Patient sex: M
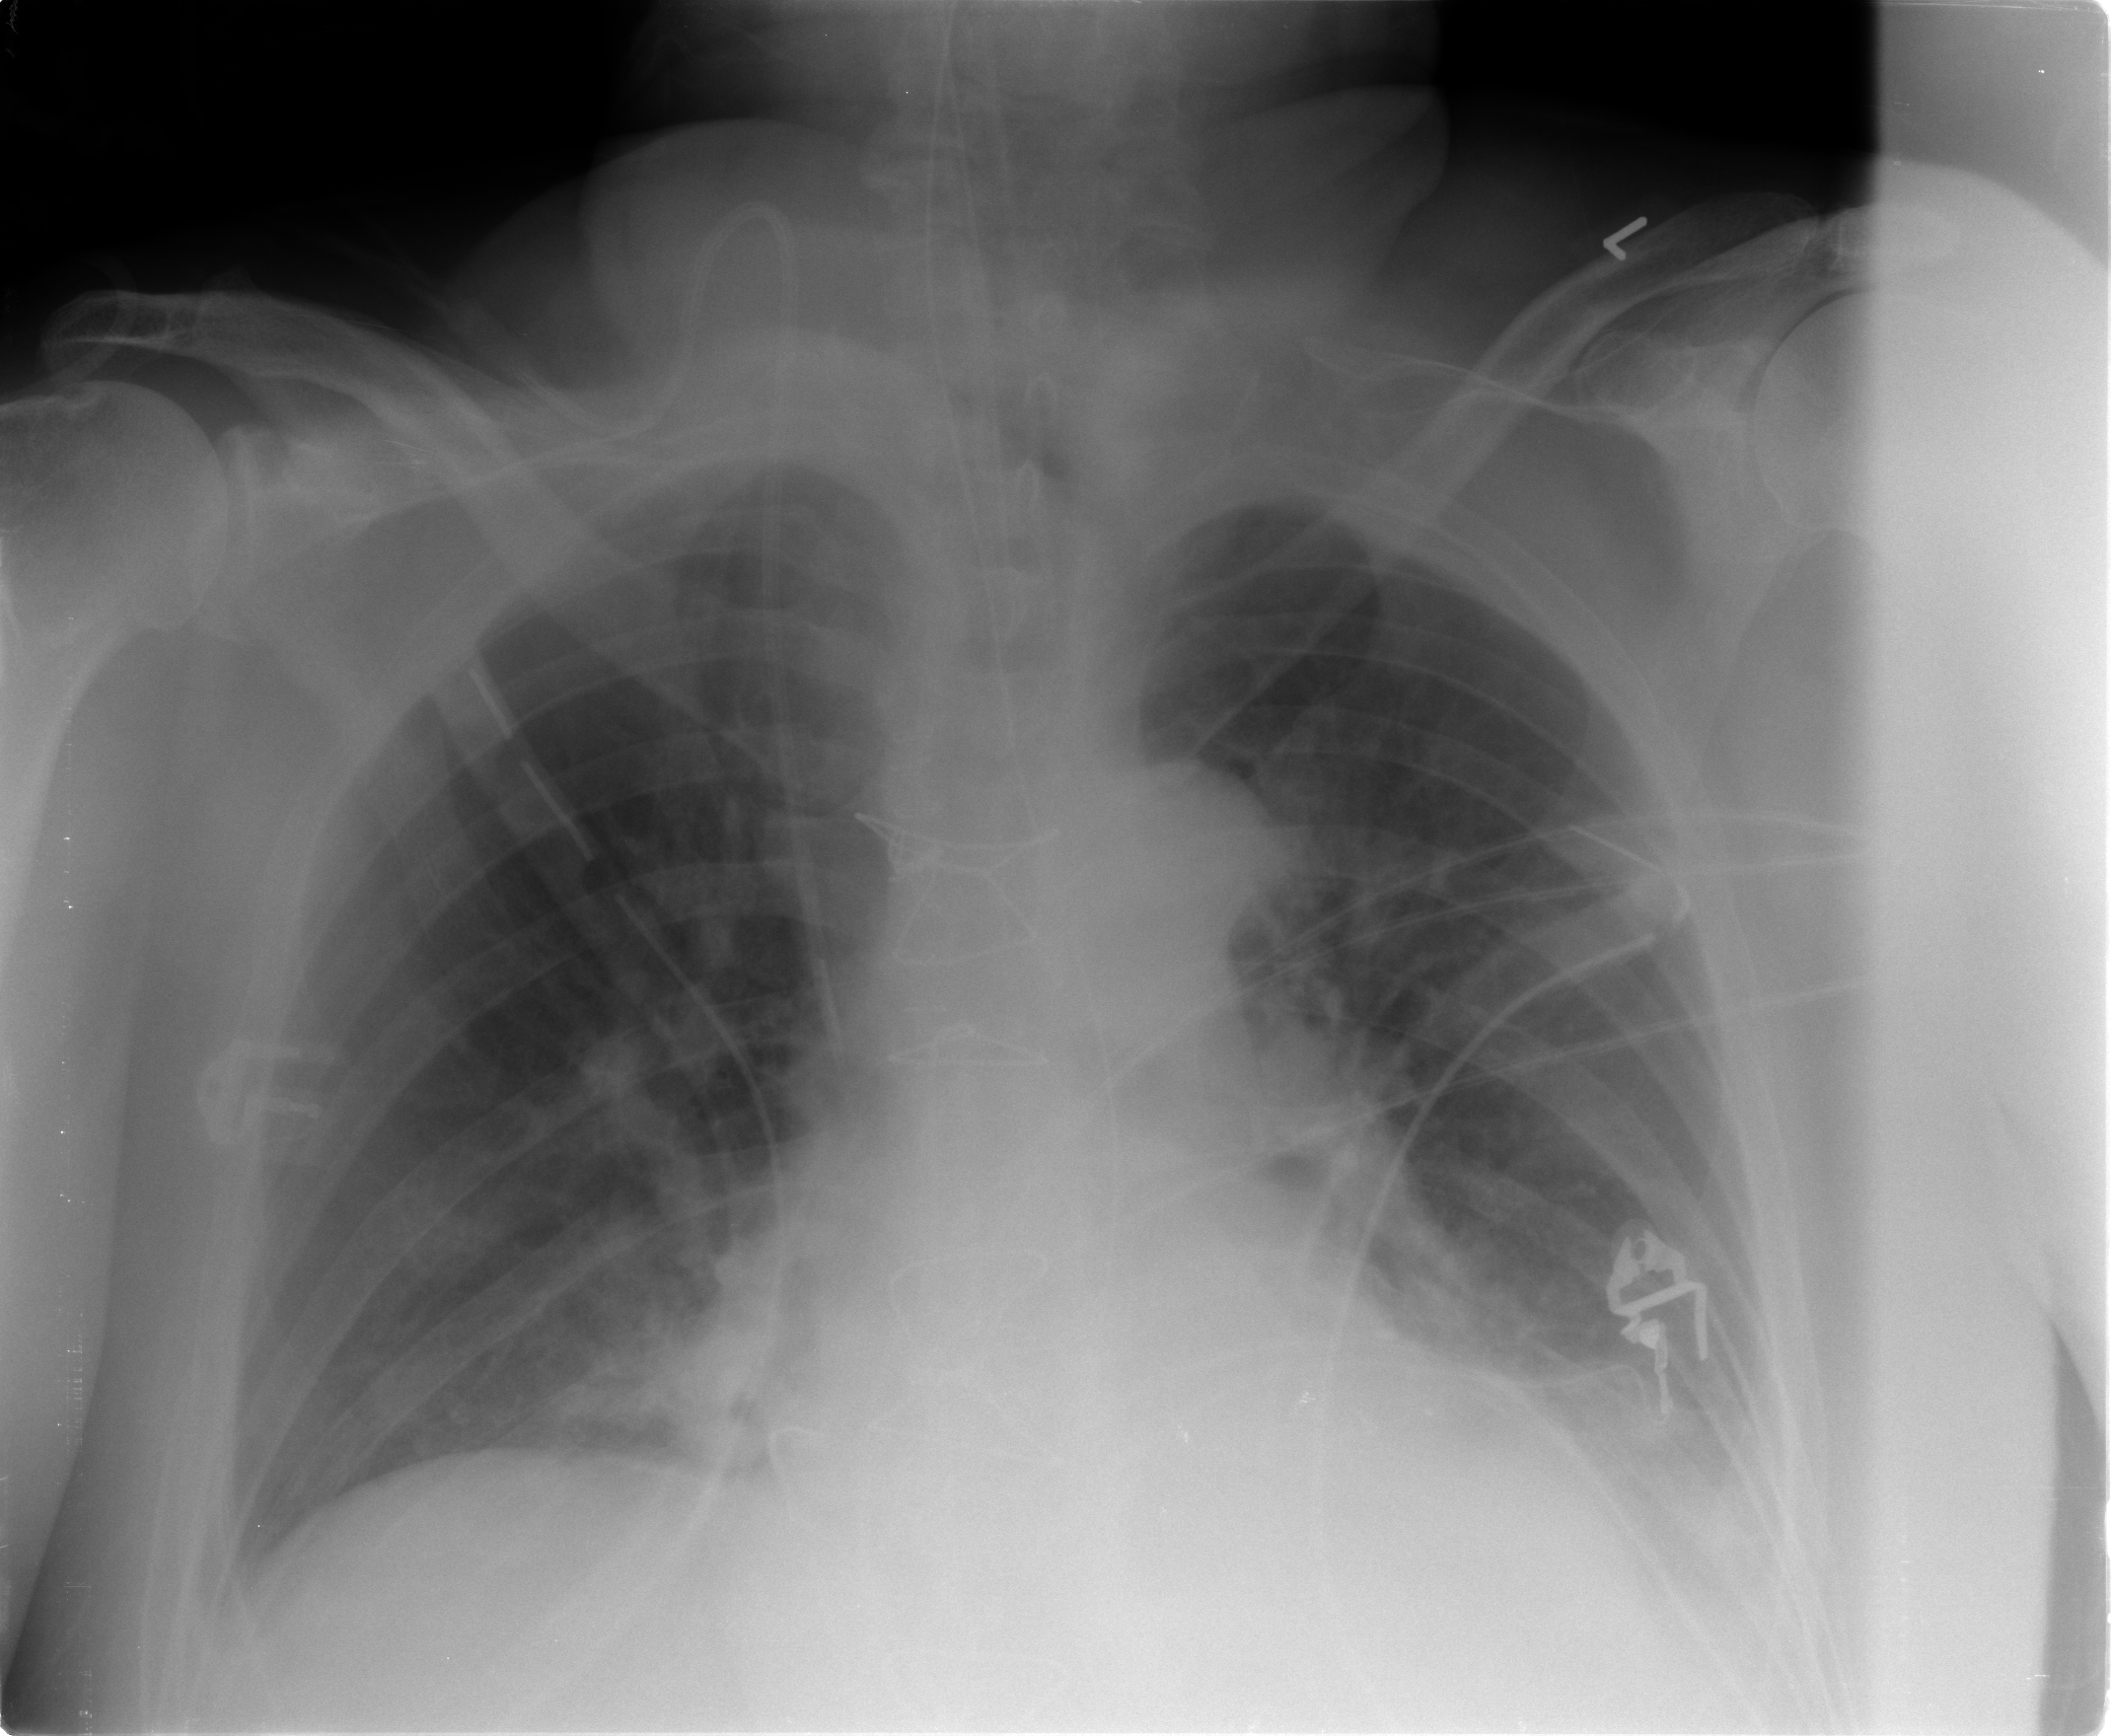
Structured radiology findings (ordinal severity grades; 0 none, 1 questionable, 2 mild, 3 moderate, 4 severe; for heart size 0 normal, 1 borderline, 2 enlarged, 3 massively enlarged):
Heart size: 0
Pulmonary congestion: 0
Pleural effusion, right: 1
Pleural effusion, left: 2
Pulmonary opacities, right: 0
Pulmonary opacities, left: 0
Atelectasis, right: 3
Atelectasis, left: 2